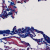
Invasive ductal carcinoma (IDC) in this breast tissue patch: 0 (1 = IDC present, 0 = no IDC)